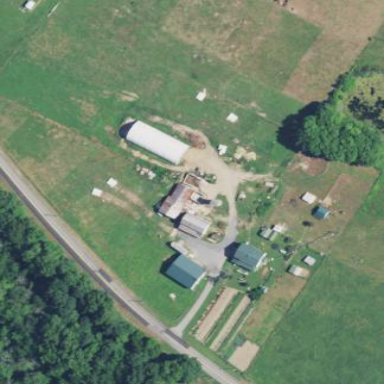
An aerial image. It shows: Farmyard area.